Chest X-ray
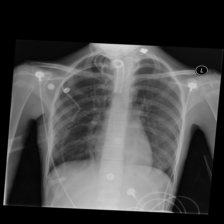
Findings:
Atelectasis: negative
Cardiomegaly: negative
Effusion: negative
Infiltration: positive
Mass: negative
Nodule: negative
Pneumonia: negative
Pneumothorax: negative
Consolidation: negative
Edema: negative
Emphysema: negative
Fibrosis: negative
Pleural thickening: negative
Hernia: negative